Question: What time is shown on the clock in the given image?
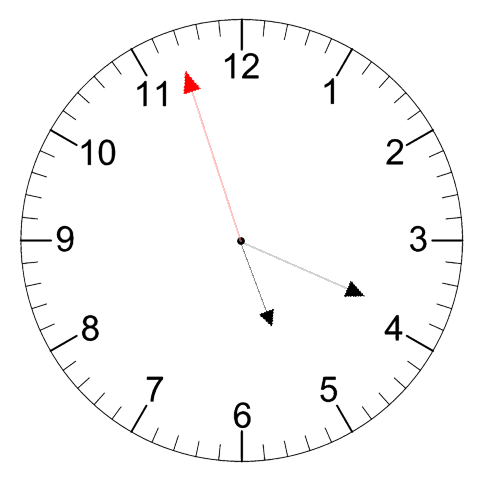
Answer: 05:18:57